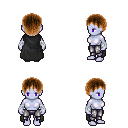
a pixel art fantasy rpg character, female body template, dark elf, purple skin, black cape, metal pants, brown plain hairstyle, white cloth bandages, four views (front, back, left, right), 2x2 character sprite sheet, small pixel art, hard edges, no anti-aliasing